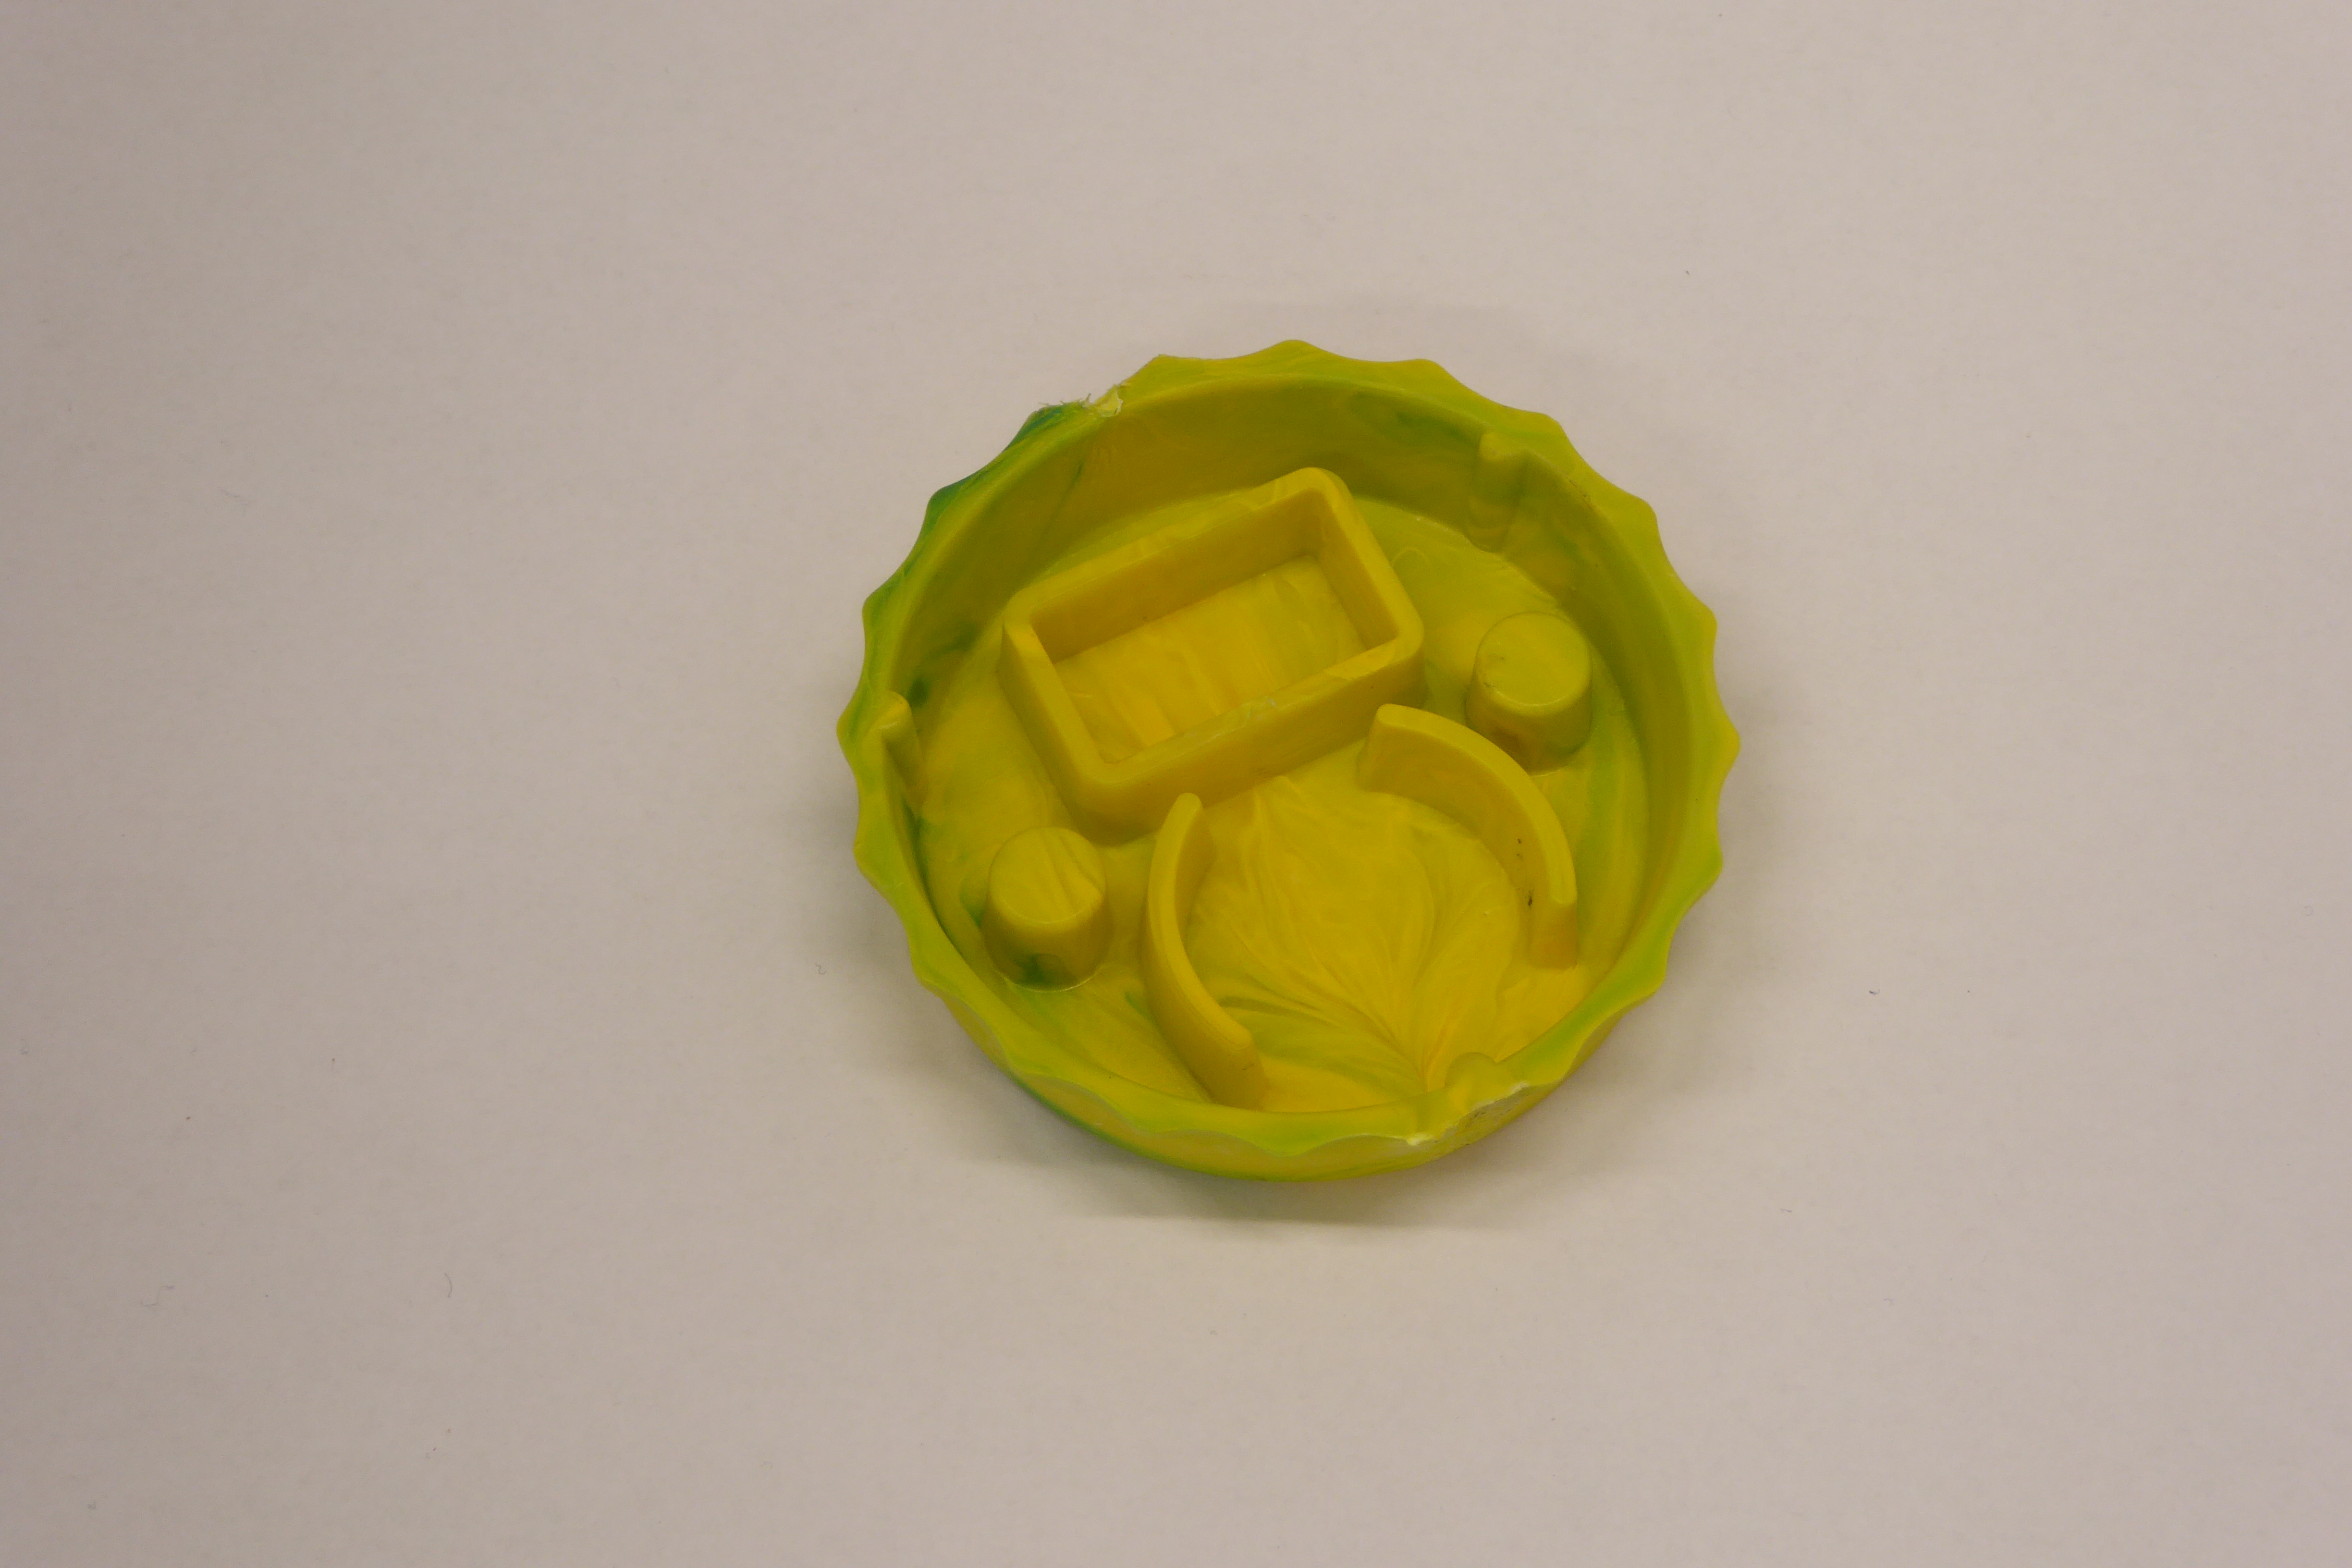
Label: Bottle Opener - Cover